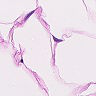
Metastatic tissue present: no